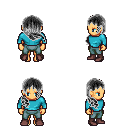
a pixel art fantasy rpg character, female body template, human, tanned skin, teal long-sleeve shirt, teal pants, gray right-swept hairstyle, maroon shoes, four views (front, back, left, right), 2x2 character sprite sheet, small pixel art, hard edges, no anti-aliasing